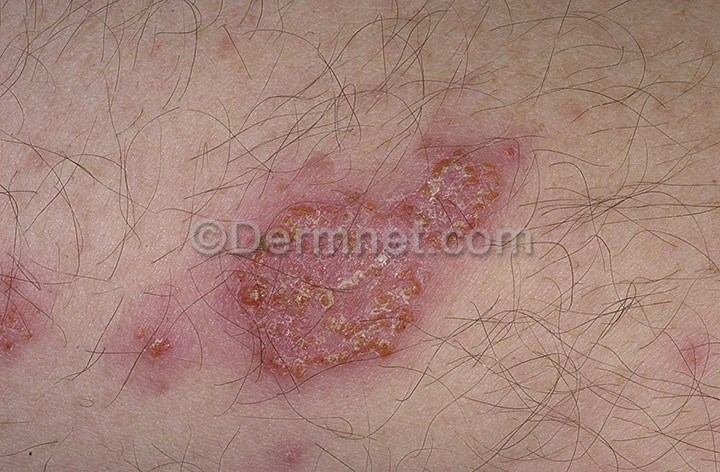
Disease: Eczema Photos